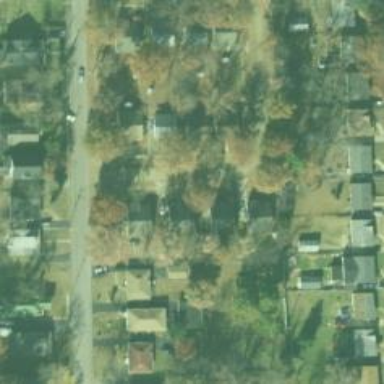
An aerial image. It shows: Residential road.